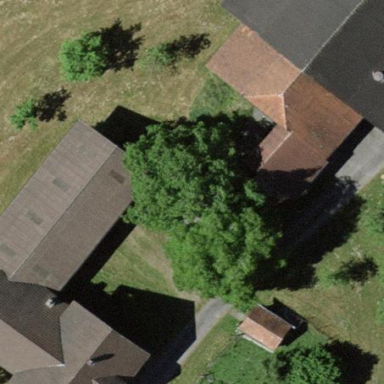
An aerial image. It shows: Farmyard area.